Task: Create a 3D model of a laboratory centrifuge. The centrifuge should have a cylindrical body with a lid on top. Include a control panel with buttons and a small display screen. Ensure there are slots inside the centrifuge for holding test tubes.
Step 19:
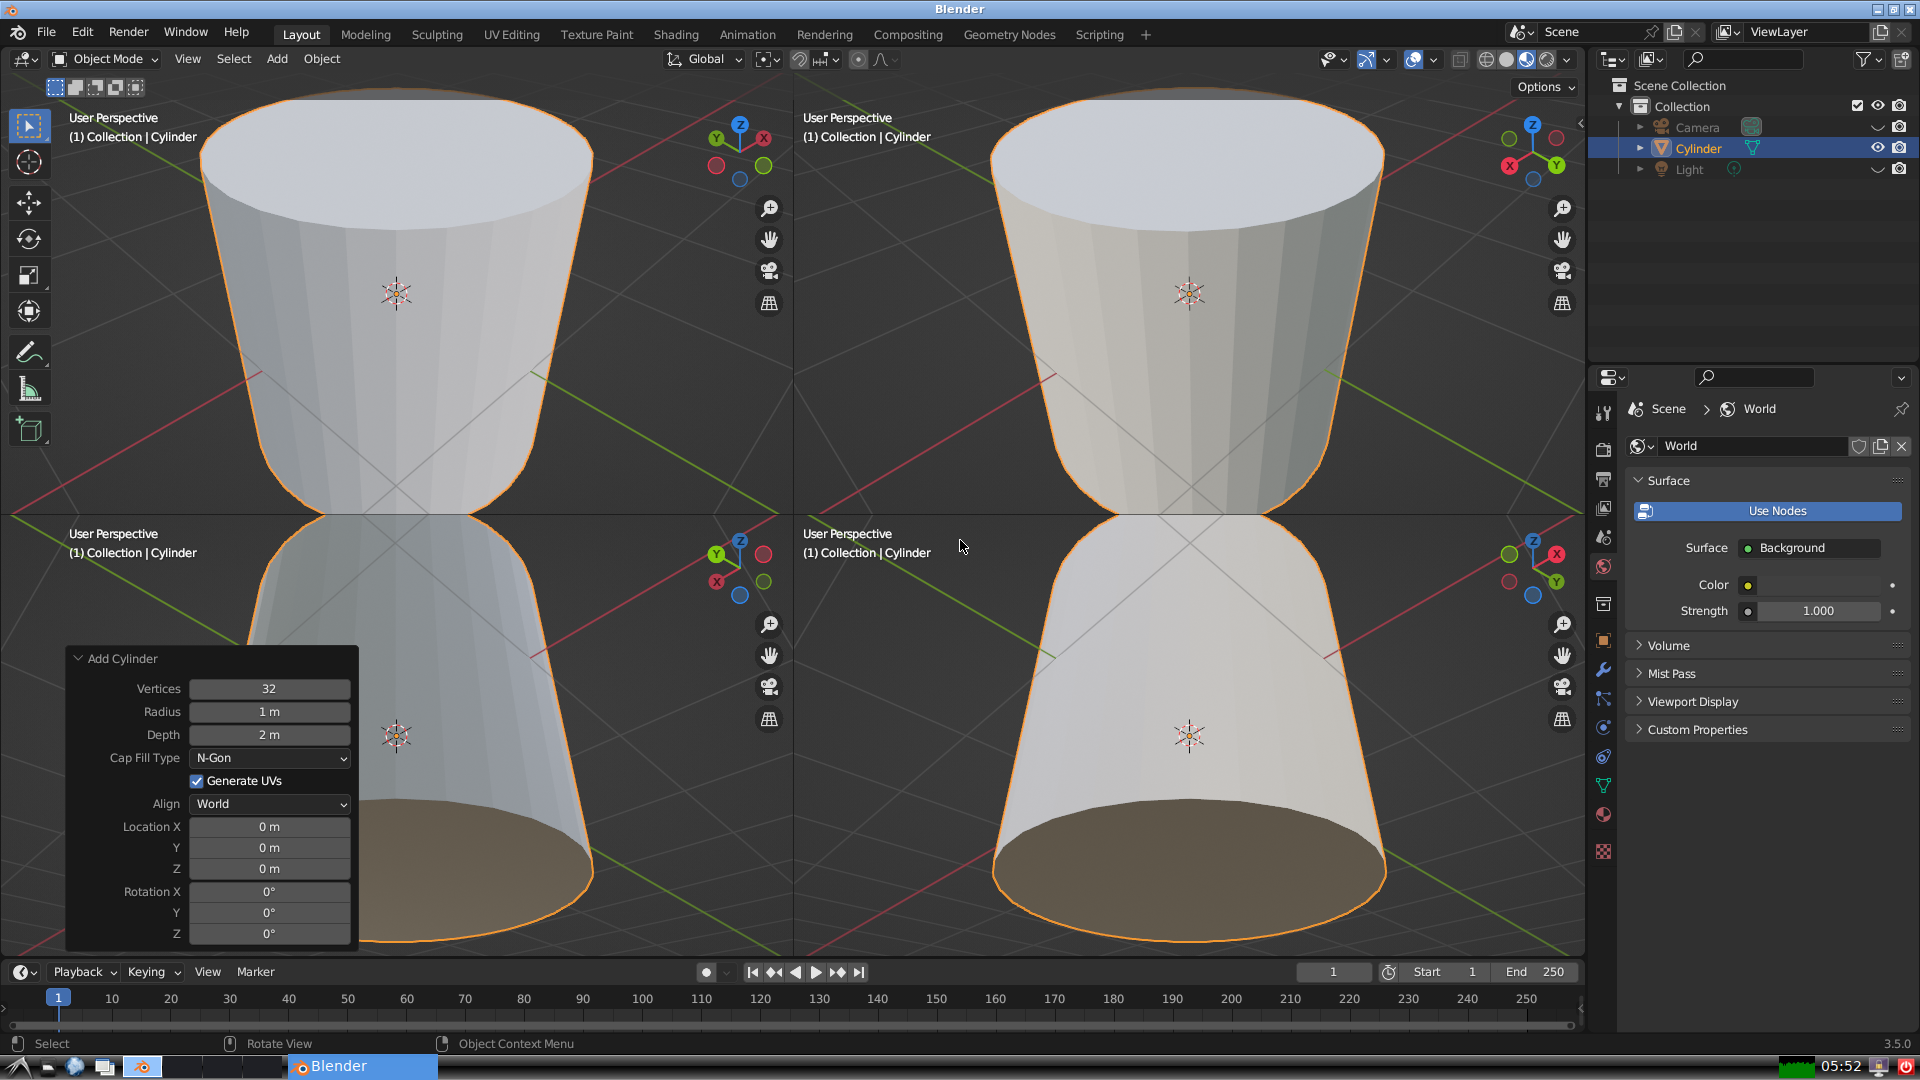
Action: {"key_press": ['Ctrl, Home']}